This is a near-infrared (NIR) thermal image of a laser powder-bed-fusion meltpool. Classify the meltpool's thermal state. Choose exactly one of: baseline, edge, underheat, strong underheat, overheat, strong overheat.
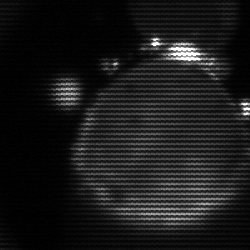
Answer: edge